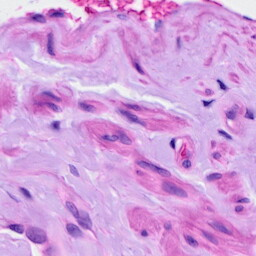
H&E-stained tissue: Ovarian